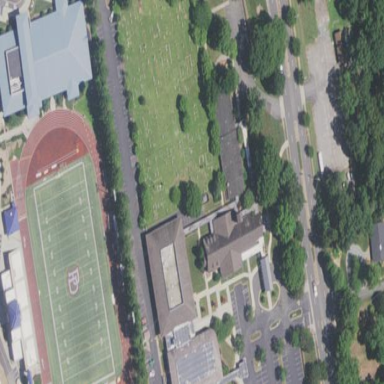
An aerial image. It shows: Graveyard.